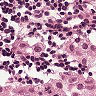
Metastatic tissue present: yes